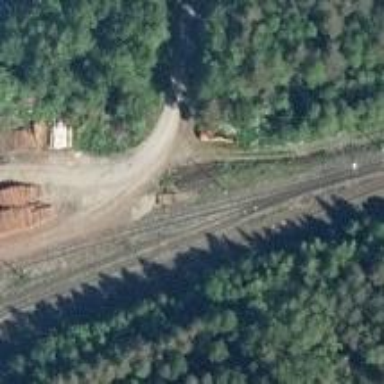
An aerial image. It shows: Railway signal.